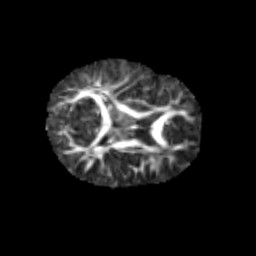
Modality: FA
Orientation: axial
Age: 6
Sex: male
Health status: healthy